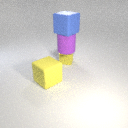
small yellow metal cube below large purple rubber cylinder